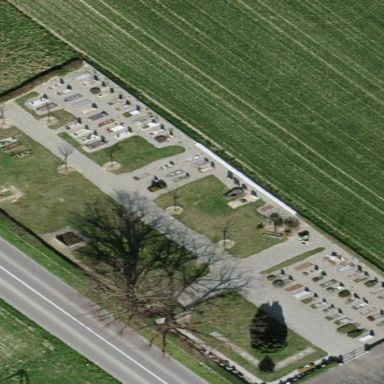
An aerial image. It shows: Cemetery.